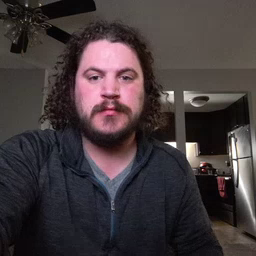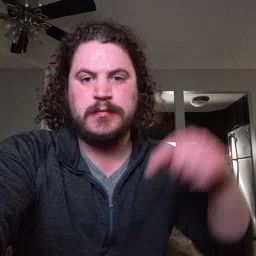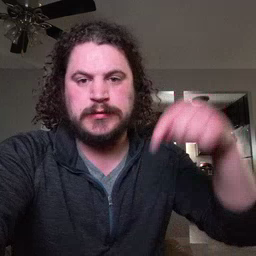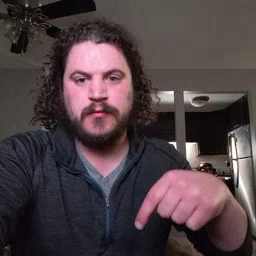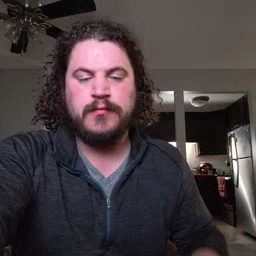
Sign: down